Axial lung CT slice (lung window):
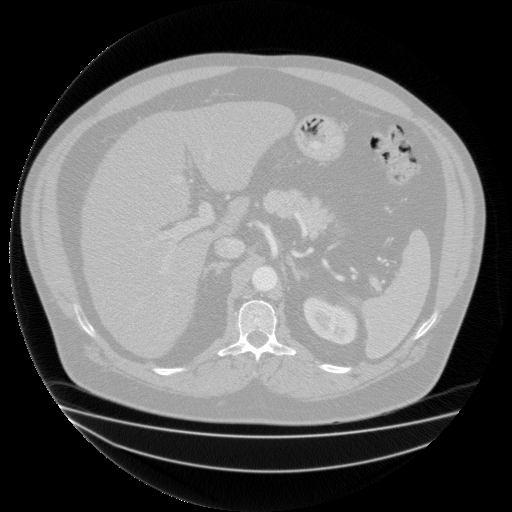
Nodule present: no